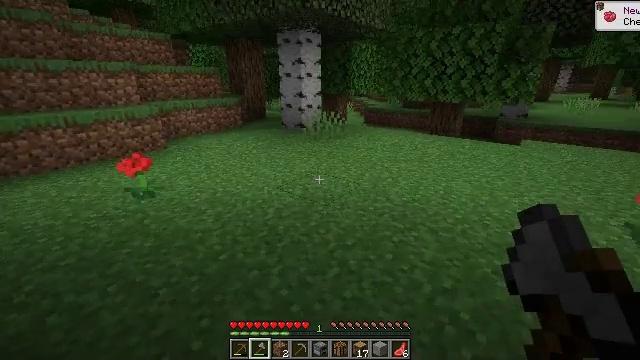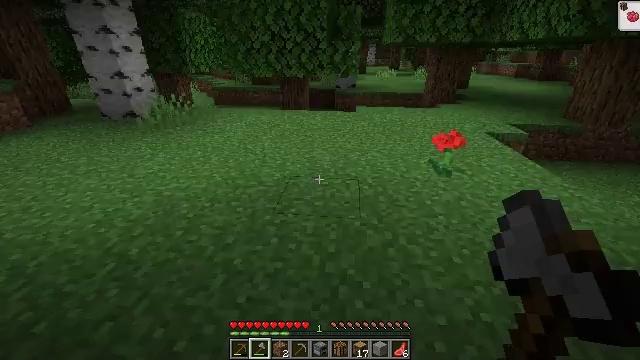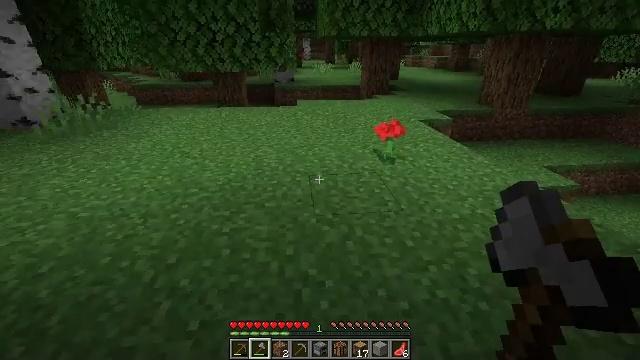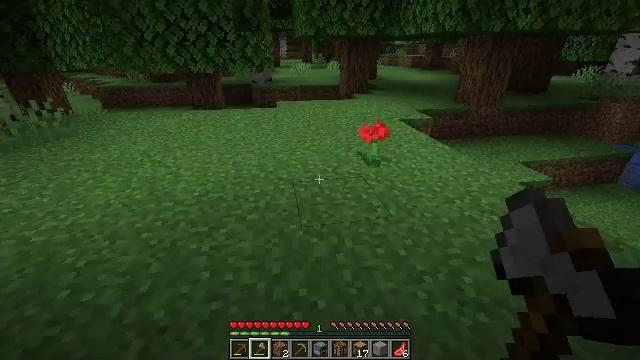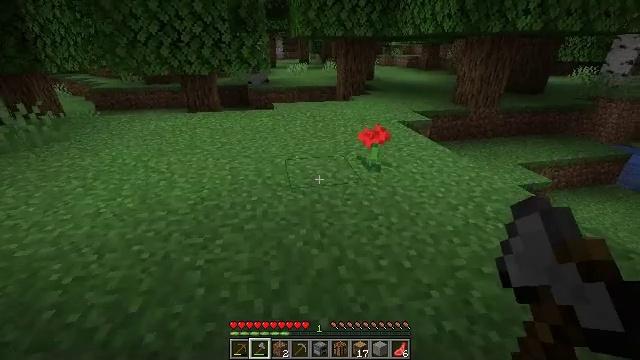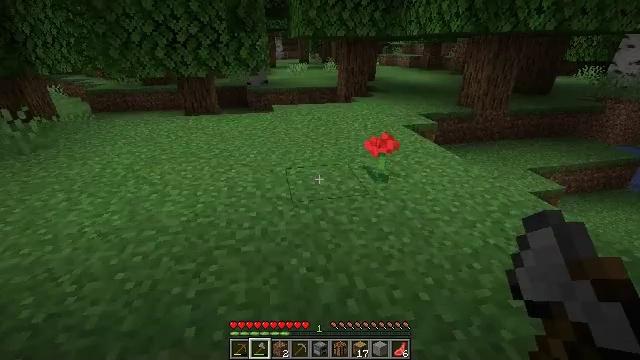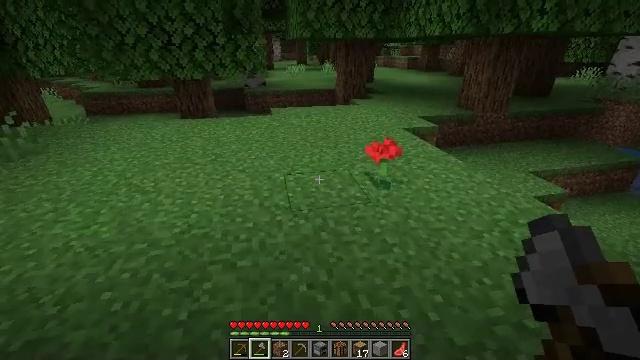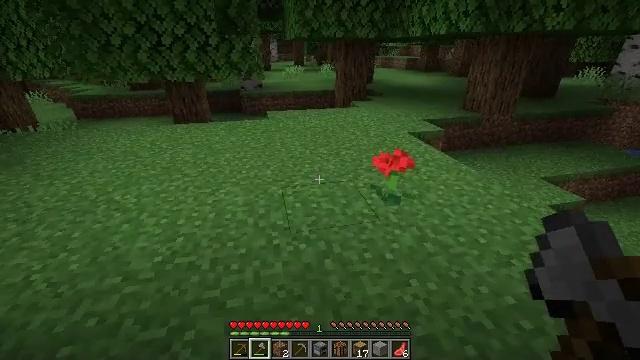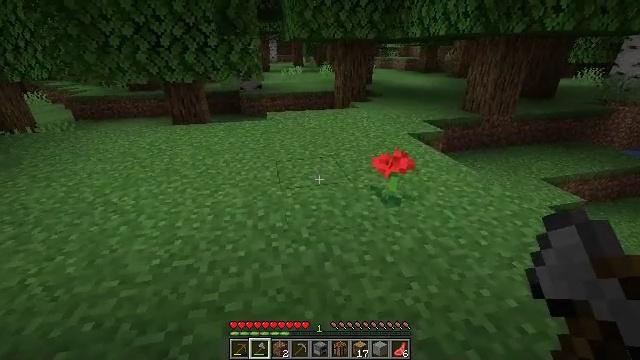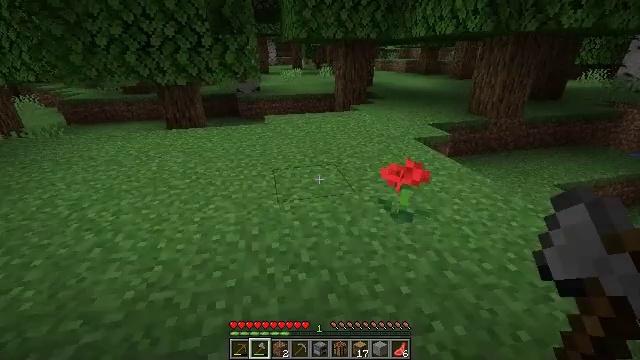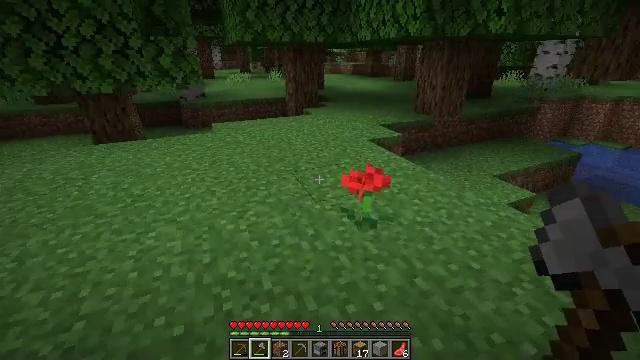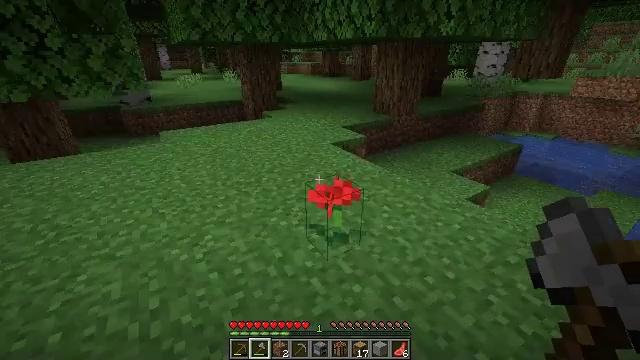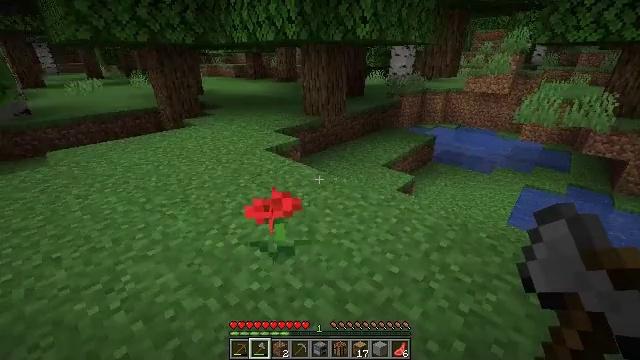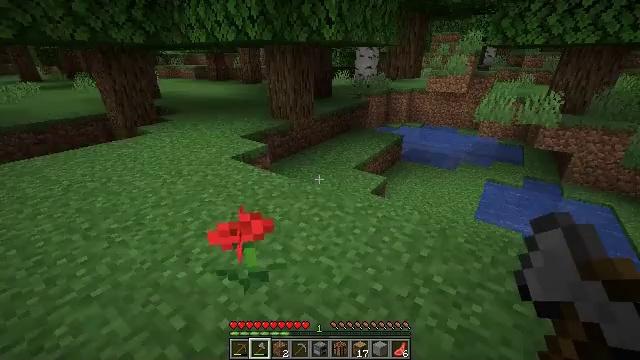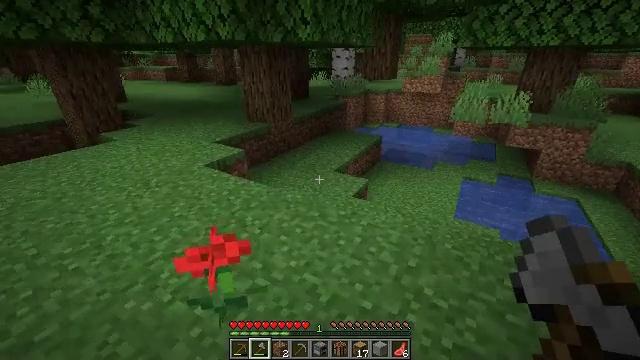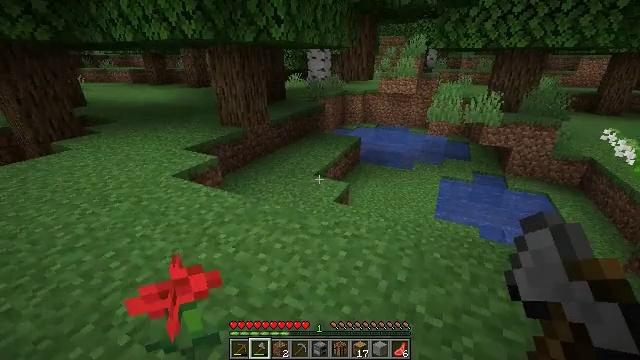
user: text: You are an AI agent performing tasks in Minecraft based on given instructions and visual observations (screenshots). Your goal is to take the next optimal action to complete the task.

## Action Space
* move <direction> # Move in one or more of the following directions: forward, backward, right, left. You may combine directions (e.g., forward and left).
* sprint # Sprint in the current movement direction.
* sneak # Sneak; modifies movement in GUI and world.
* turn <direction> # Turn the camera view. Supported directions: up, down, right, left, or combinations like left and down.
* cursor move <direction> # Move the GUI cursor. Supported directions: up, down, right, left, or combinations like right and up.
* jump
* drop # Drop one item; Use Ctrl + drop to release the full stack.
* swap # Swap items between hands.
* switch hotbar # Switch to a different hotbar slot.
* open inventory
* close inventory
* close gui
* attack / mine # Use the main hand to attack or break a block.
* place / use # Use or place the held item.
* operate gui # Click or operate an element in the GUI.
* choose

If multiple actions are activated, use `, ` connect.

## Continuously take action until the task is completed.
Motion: motion action
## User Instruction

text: Utilize the crafting table to make some red dye.
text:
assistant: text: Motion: move forward, turn right and down
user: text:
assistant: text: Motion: move forward, turn right and down
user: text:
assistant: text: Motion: move forward, turn right
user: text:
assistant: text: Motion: move forward
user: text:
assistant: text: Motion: move forward
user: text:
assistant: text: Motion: move forward
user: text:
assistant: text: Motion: move forward
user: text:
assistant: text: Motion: move forward
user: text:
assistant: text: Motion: move forward
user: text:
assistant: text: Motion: move forward, turn right
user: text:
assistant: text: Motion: move forward, turn right
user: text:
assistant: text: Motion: move forward, turn right
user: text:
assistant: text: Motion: move forward, turn right
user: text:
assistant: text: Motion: move forward, turn right
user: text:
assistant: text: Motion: move forward, turn right
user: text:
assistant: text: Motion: move forward
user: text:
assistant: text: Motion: move forward
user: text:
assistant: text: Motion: move forward
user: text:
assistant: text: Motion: move forward
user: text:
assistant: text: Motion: move forward
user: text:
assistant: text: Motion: move forward
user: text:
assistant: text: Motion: move forward
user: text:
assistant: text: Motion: move forward, turn right
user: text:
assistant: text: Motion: move forward, turn right and down
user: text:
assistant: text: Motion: move forward
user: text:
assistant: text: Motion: move forward
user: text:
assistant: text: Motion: move forward
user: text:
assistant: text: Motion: move forward
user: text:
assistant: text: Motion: move forward
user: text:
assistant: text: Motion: move forward